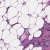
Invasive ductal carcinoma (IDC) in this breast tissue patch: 1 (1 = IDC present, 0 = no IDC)